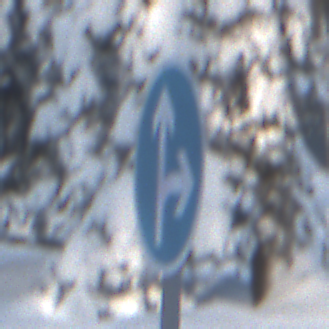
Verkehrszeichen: VorgeschriebeneFahrtrichtungGeradeausOderRechts
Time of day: MorningAfternoon
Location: Outdoor (Nature)
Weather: Clear
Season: Winter
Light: Natural